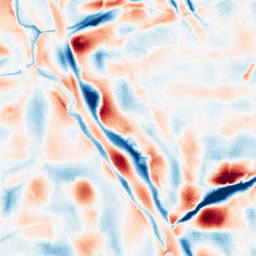
Category: wavelet
Decomposition family: wavelet_biorthogonal
Decomposition parameters: wavelet: bior4.4
level: 5
Upsampling method: quartic
Upsampling parameters: scale: 8
Upsampling scale: 8